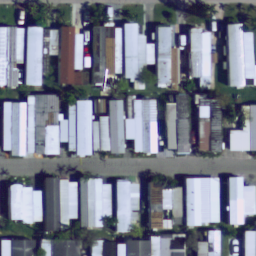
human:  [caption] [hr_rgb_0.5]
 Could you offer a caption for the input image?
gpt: Many mobile homes arranged in lines in the mobile home park .

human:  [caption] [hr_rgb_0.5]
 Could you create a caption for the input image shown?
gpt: Many mobile homes are very closed to each other in the mobile home park .

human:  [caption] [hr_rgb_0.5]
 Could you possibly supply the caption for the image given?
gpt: Many mobile homes arranged in lines in the mobile home park and some roads go through this area .

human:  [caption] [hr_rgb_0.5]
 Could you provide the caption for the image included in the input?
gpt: Lots of mobile homes arranged in lines with some cars parked at the roadside in the mobile home park .

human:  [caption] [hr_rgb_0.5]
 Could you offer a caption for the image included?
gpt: Lots of mobile homes are very closed to each other and some roads go through this area .